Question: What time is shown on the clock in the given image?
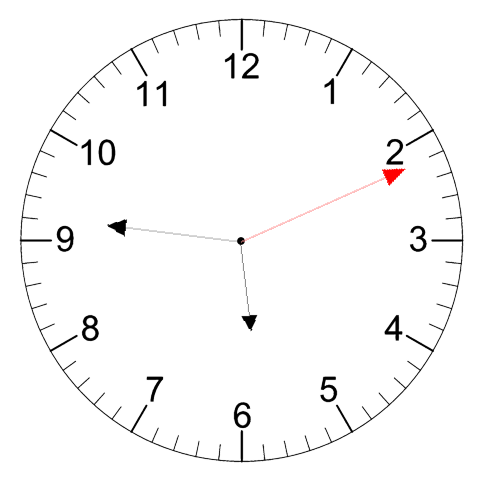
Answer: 05:46:11